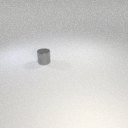
small gray metal cylinder